Question: I'm playing around with drawing jbox2d objects onto a surfaceview, yet I'm not really satisfied with the framerate I'm getting ( 10-13, when there are multiple objects on screen / in debug more I'm getting about 26-30 ).
'''
while (isRun)
{
Canvas canvas = holder.lockCanvas();
_update(canvas); /// <- call to update
holder.unlockCanvasAndPost(canvas);
}
'''
...
'''
canvas.drawColor(0xFF6699FF);
for ( Body b = world.getBodyList(); b!=null; b = b.getNext() ) // <- cycle through all the world bodies
{
rlBodyImage bi = new rlBodyImage();
bi = (rlBodyImage) b.getUserData();
float x = b.getPosition().x*scale + wOffset + camera_x + camera_x_temp;
float y = b.getPosition().y*-scale + hOffset + camera_y + camera_y_temp;
canvas.save();
canvas.translate( x - (bi.getImage().getWidth()*bi.getCoof()*scale)/2 , y - (bi.getImage().getHeight()*bi.getCoof()*scale)/2 );
canvas.scale( bi.getCoof()*scale , bi.getCoof()*scale );
canvas.rotate( (float) -(b.getAngle() * (180/Math.PI)) , bi.getImage().getWidth() /2 , bi.getImage().getHeight() /2 );
canvas.drawPicture(bi.getImage()); // <- draw the image assossiated with current body on canvas
canvas.restore(); // images are stroed as "Pictures" , extracted from SVGs.
}
'''
Is there a way to speed things up, other then of course using more simple SVGs? :)
Thanks!
---
Yep, will have to switch to PNGs, they give way better FPS rate.
vector Pictures = 10...13...16 FPS
PNG only = 35...40+ FPS
PNG with scaling = 32...37+ FPS
PNG with scaling & rotation = 27+ FPS

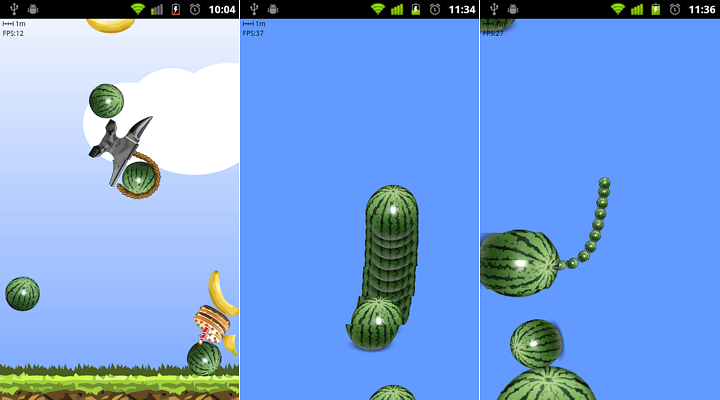
Answer: You should probably use a rasterized image instead of SVGs. You can either save them to pngs or similar before/during compile, or the phone can convert them to fitting images on (first) startup.
And it seems like you are swapping texture to be drawn multiple times per frame. That is extremely expensive for the GPU. You should create one big sprite/imageatlas containing all your images, load it onto the GPU and then draw different regions of it to the screen.
And do not allocate many new objects each frame if you are not going to use them for a longer time. The GC will freeze your game for a short period of time every now and then, dropping your fps.
Edit: you should also achieve much more than ~20 fps in debug mode (unless your phone is really old). Consider optimizing your box2d world. You should maybe consider using the Libgdx framework. It provides a JNI wrapper for Box2d, greatly improving performance.
Edit2:
> the problem with PNGs start when I have to rotate and scale them (
when the user zooms in or out )
This is an issue. Save the PNGs as the maximum size they will be shown on screen, and then just scale and rotate them to fit. If you use proper minification filter, and maybe add some extra space around (see <URL>, you should see no to minimal loss in quality. If needed, you can create one large version and a smaller version of each sprite, and draw the one fitting best. Or just use mipmapping in OpenGL. And there is no way you should need to save a version for every size/angle of each sprite.
> Libgdx Box2D
I don't know how much of a performance gain there is.